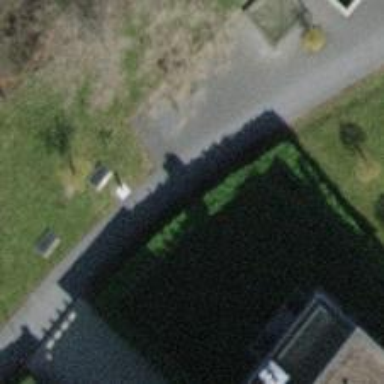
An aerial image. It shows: Hedge barrier.